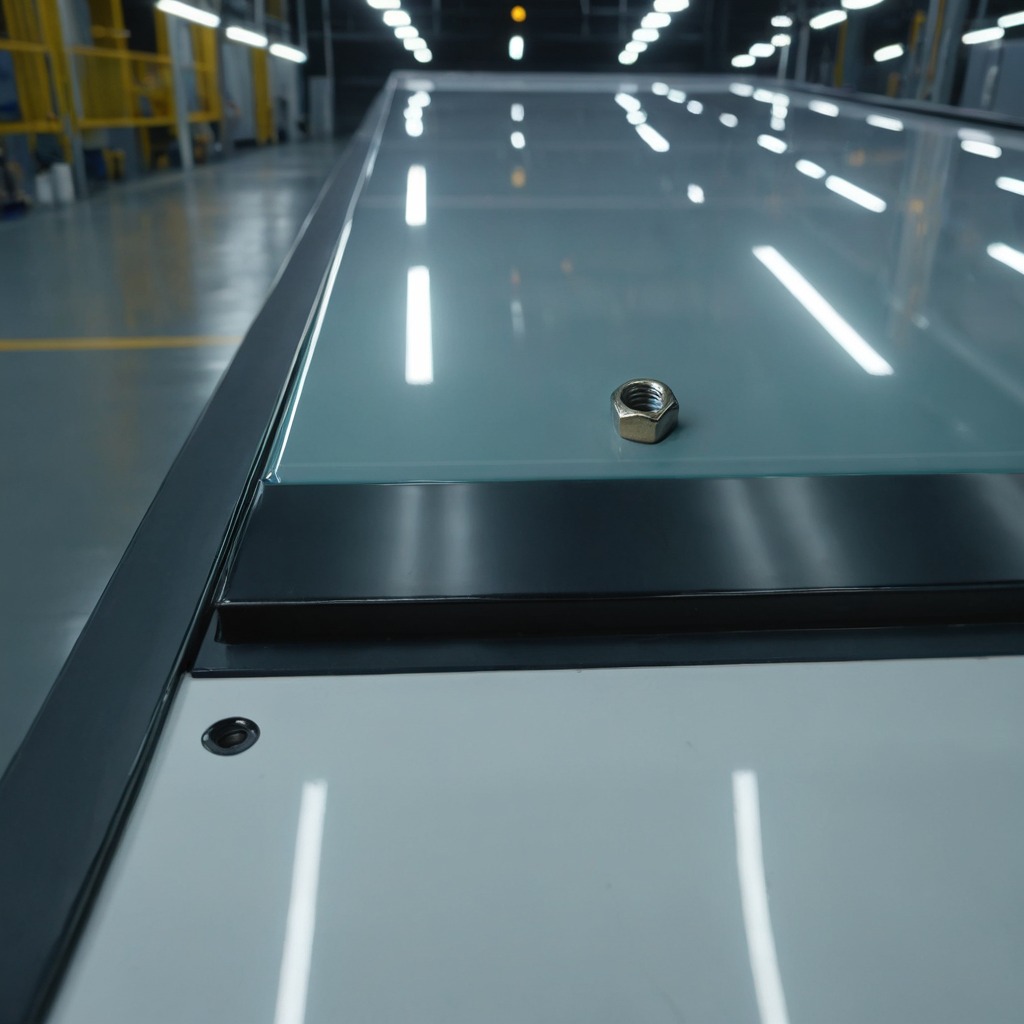
A metal nut is lying on a table in a ship maintenance bay industrial lighting.